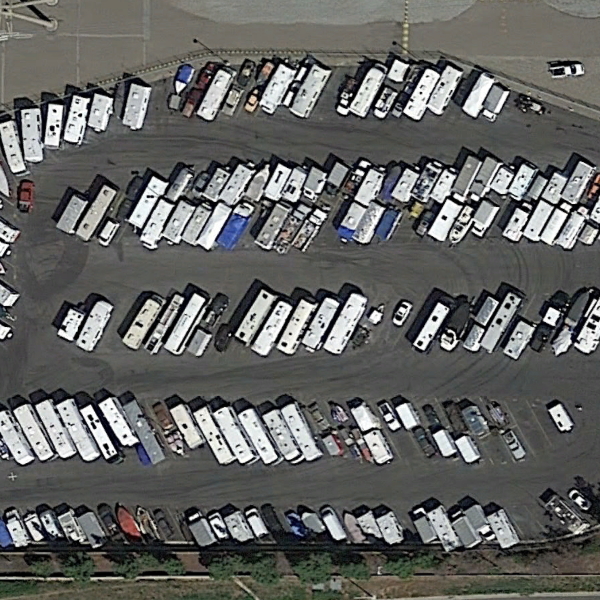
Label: Parking